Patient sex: M
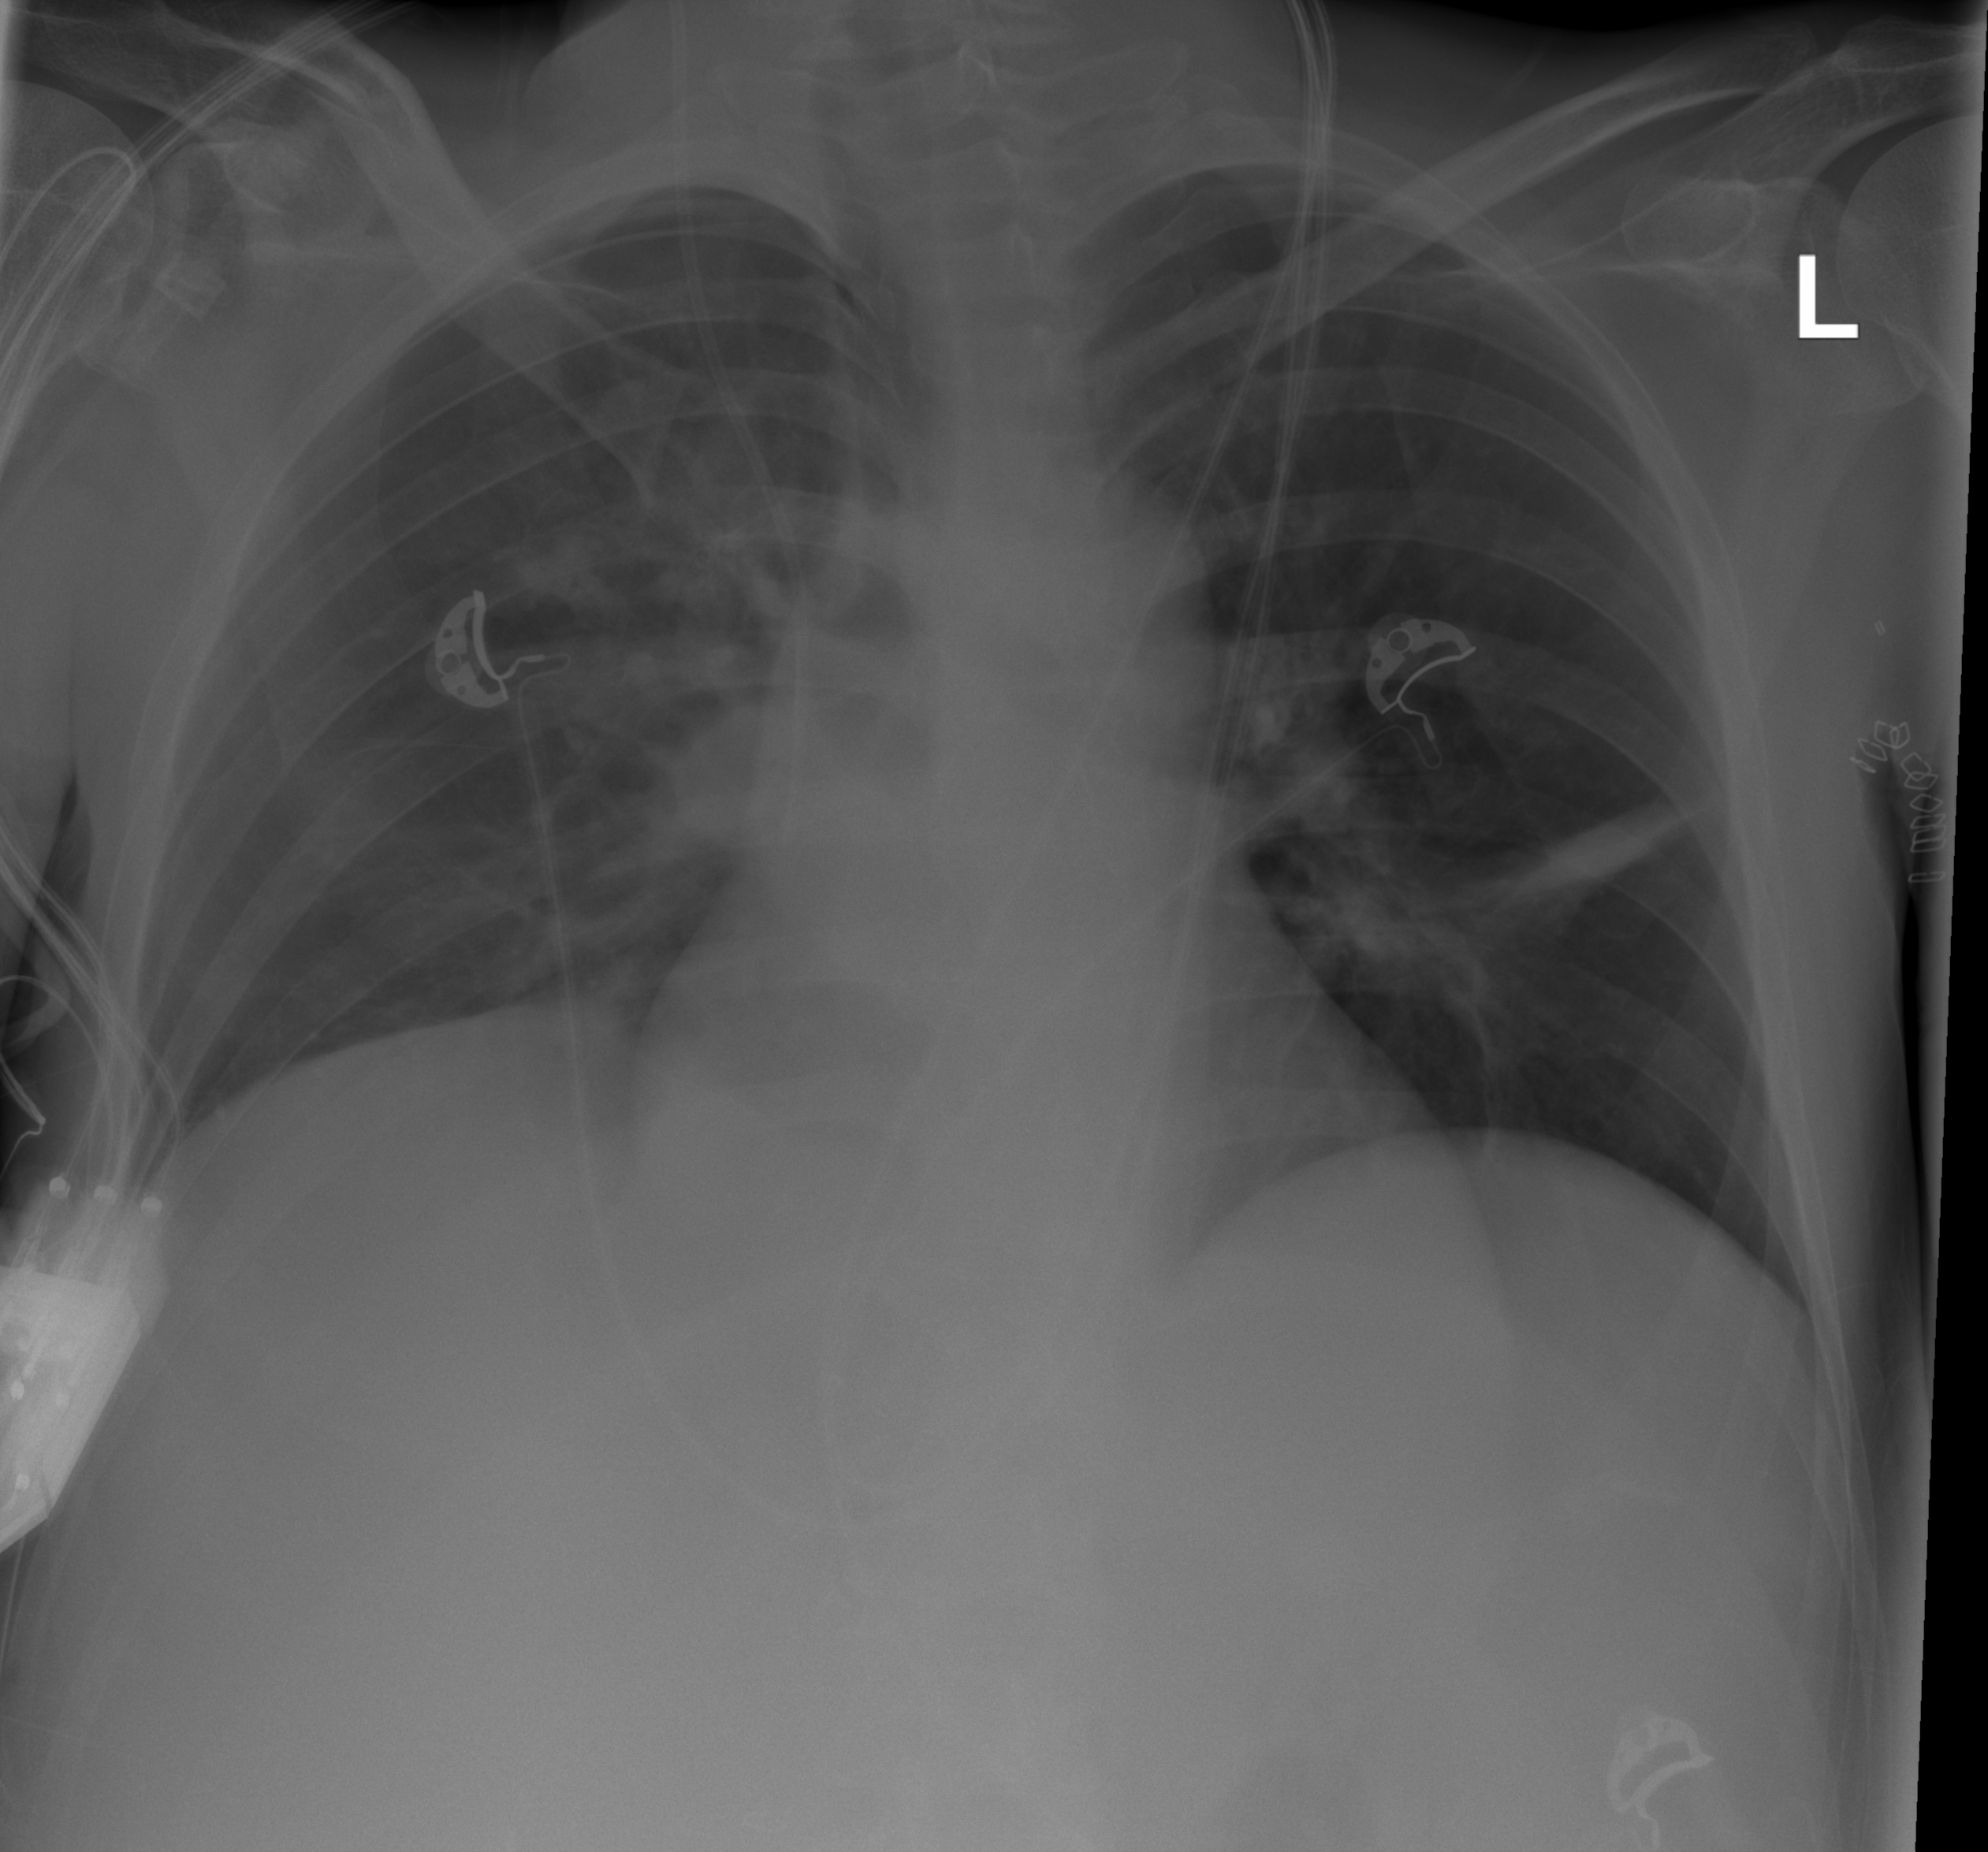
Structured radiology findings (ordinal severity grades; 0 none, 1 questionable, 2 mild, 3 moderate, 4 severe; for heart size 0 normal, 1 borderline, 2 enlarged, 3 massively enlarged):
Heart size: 0
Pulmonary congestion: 0
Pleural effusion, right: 0
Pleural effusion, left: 0
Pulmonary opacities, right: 2
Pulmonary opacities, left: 0
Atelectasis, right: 2
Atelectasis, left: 2